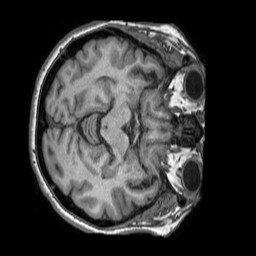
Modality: T1w
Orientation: axial
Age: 71
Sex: female
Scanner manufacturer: philips
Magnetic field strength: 1.5 T
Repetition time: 0.00705 s
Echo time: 0.003197 s